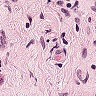
Metastatic tissue present: no